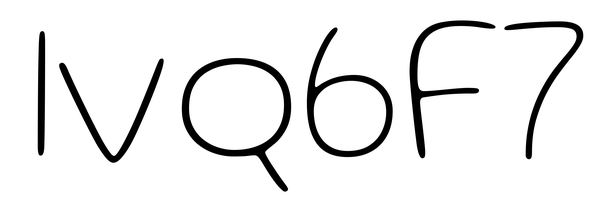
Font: Gluten_Thin